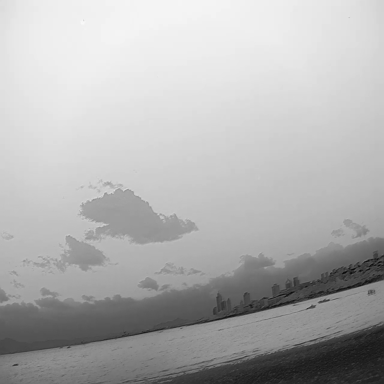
There are three objects shown in the infrared image, including a canoe, and two bulk_carriers.